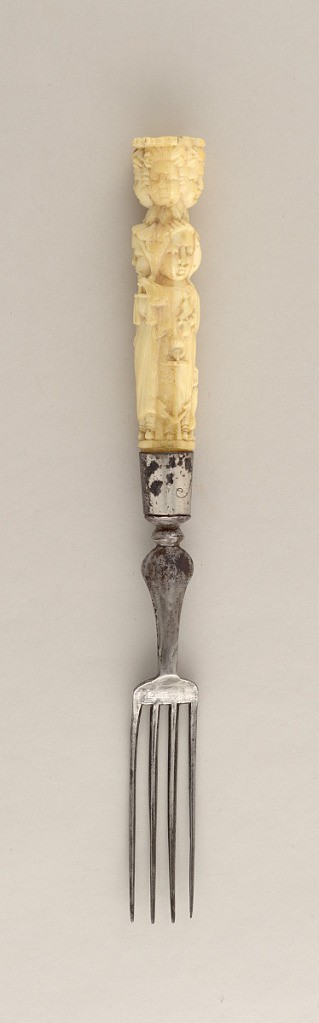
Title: Fork
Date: ca. 1680–1700
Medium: ivory, silver, steel
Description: Four curved tines, curved shoulders, flat neck flared towards the handle. Silver ferrule engraved with initials "W v D S." Ivory handle carved in deep relief. Three virtues: Justice, with sword and scale, Hope, with anchor and bird, and Charity with candle (?) and three children. Four faces on top end of handle; cap of handle floral-shaped.